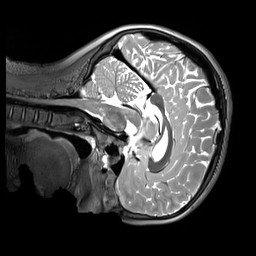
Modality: T2w
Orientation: sagittal
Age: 10
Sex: male
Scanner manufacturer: siemens
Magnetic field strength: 3 T
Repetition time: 3.2 s
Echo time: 0.408 s